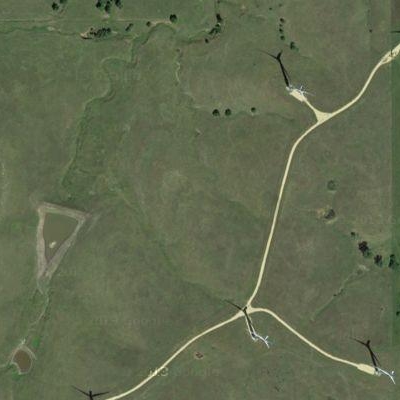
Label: Grass